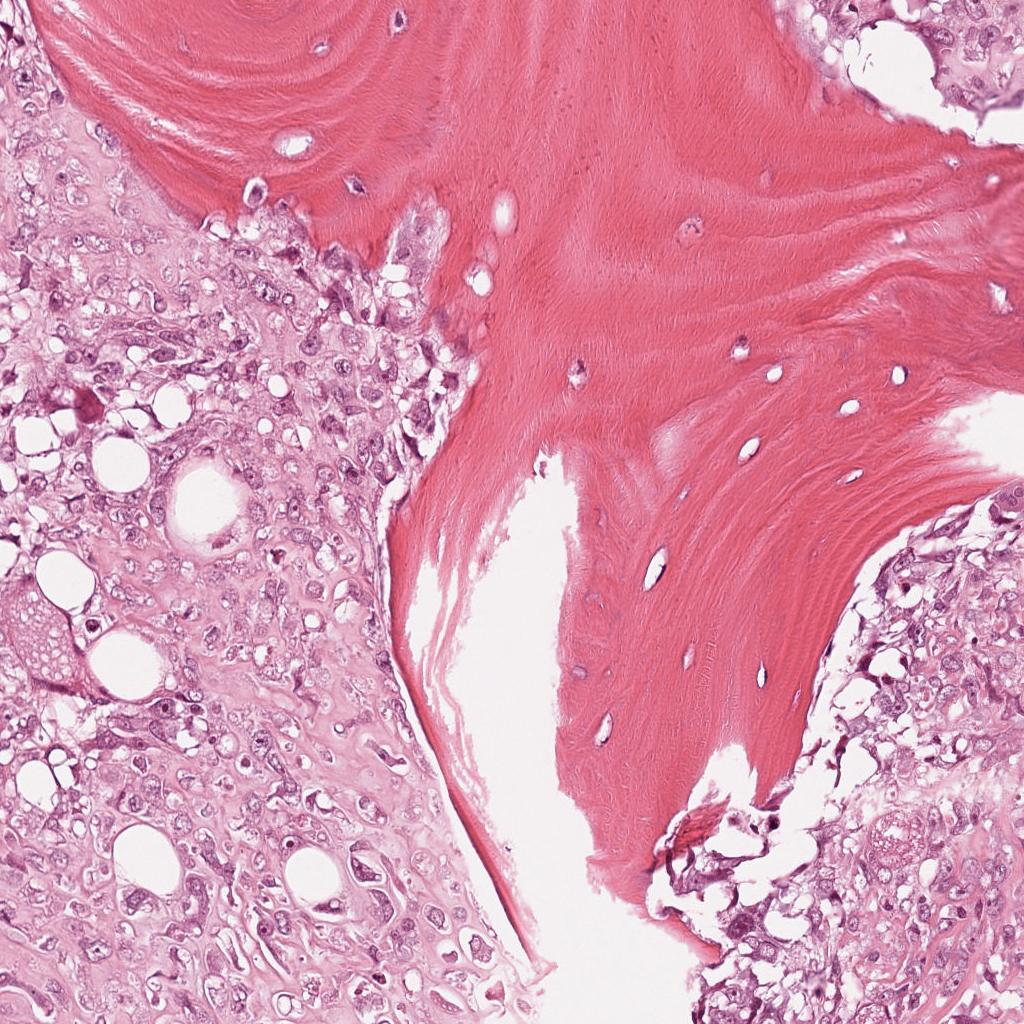
Label: Viable